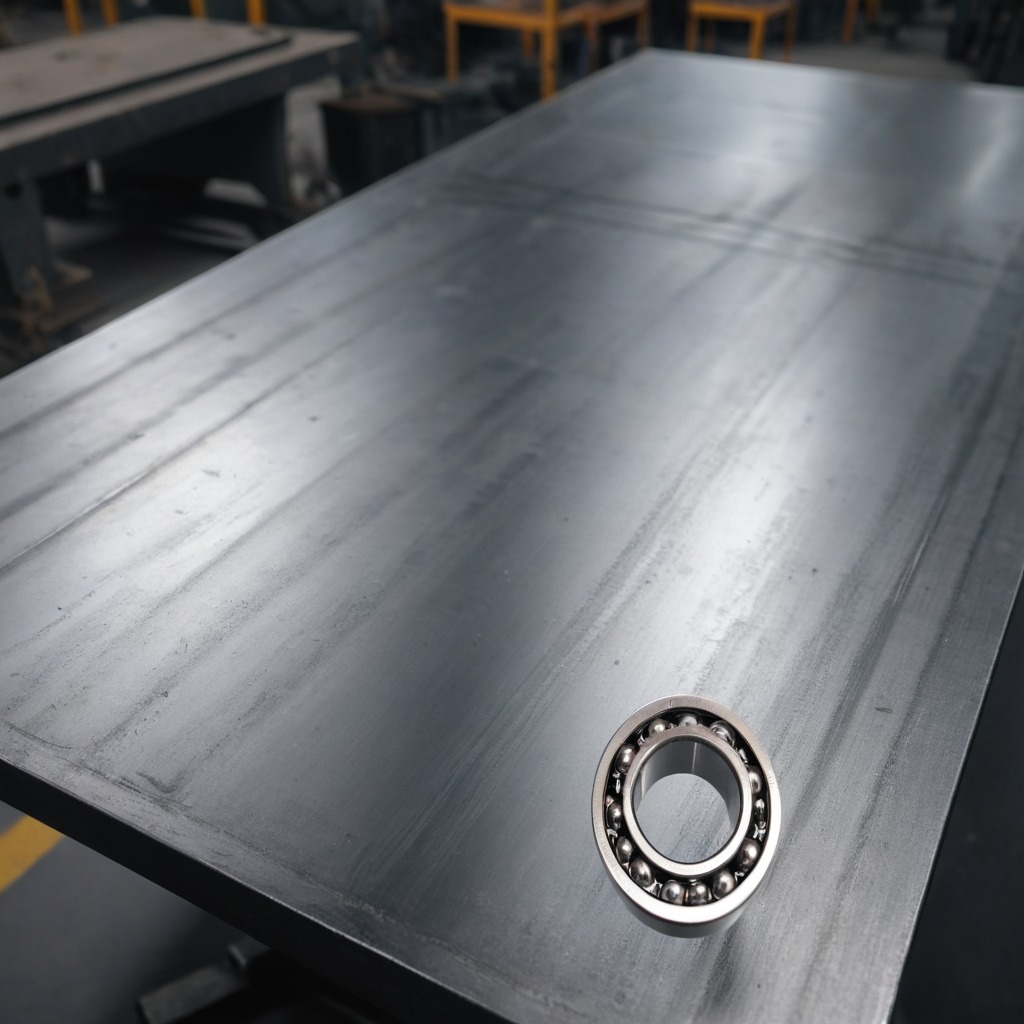
A metal ball bearing is lying on a cold steel table in a mining workshop.